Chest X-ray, PA view. Patient: 54 years old, sex M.
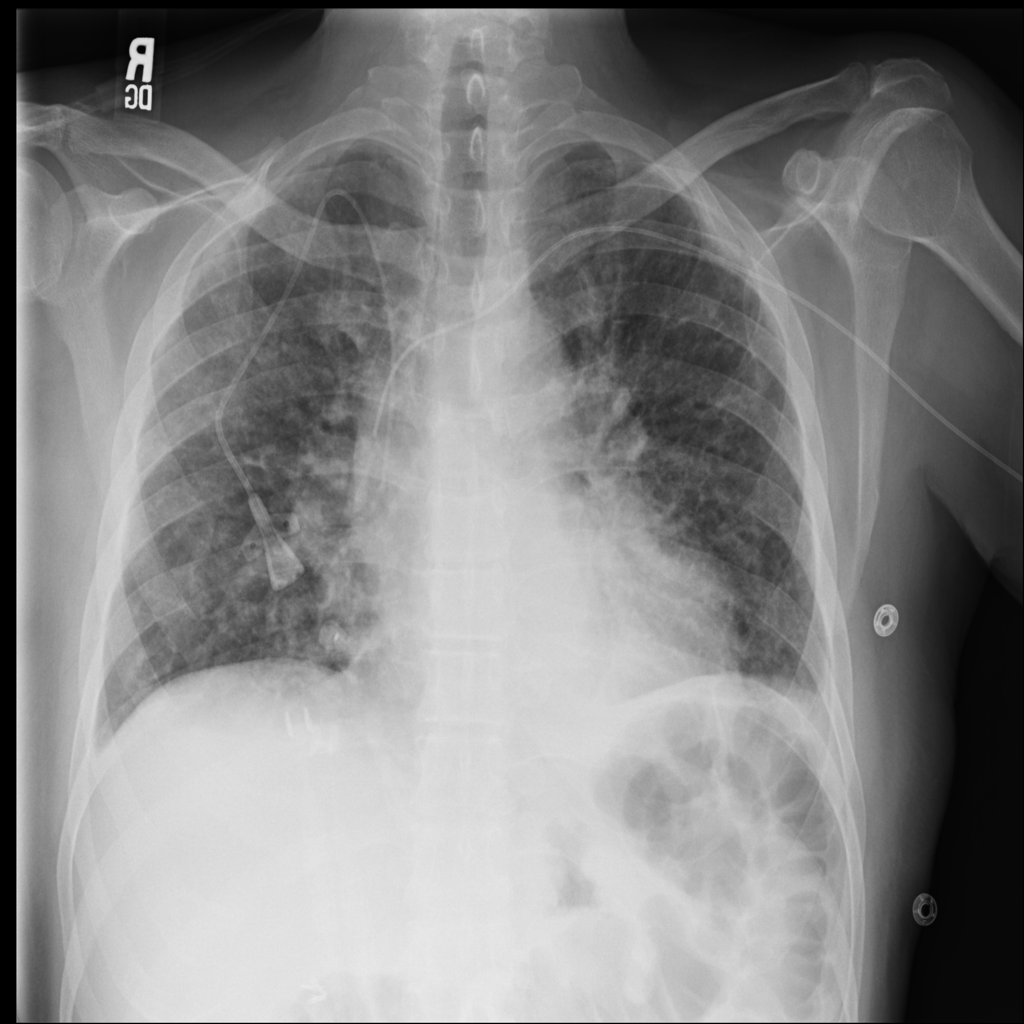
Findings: Infiltration, Nodule